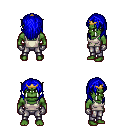
a pixel art fantasy rpg character, male body template, orc, green skin, white pirate shirt, metal pants, blue long hairstyle, gold tiara, metal gloves, four views (front, back, left, right), 2x2 character sprite sheet, small pixel art, hard edges, no anti-aliasing